Aerial crown-view tile of a tropical tree (Barro Colorado Island, Panama), acquired 20240611:
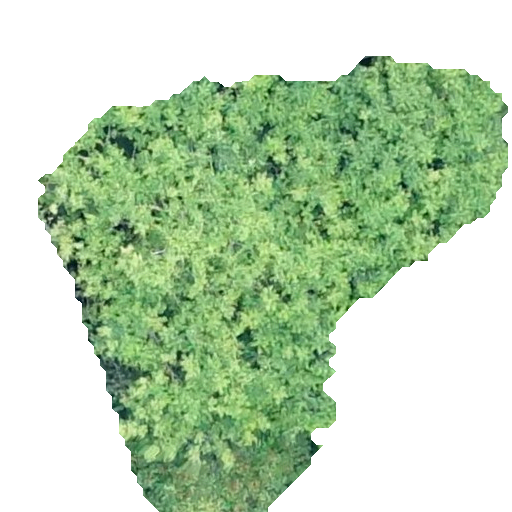
Species: Trattinnickia aspera
GBIF accepted scientific name: Trattinnickia aspera
Crown area: 206.693 m²